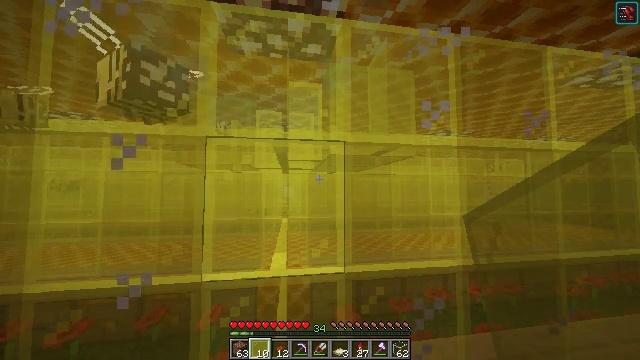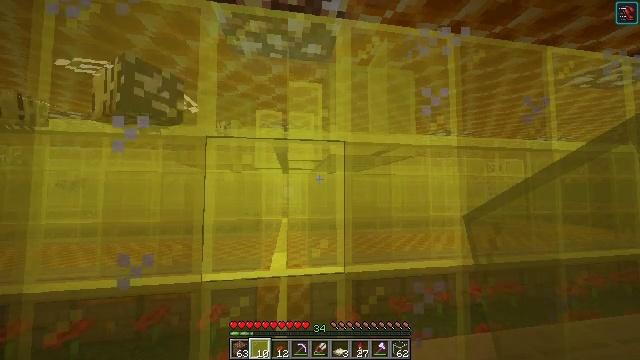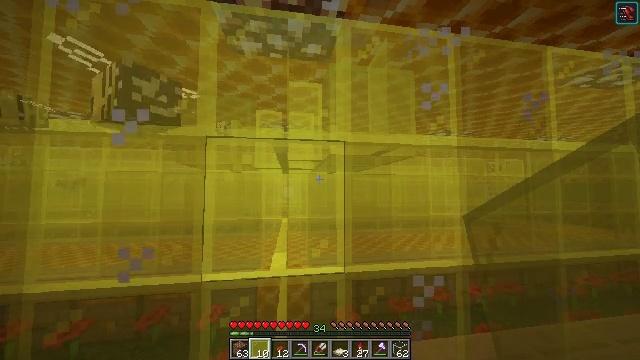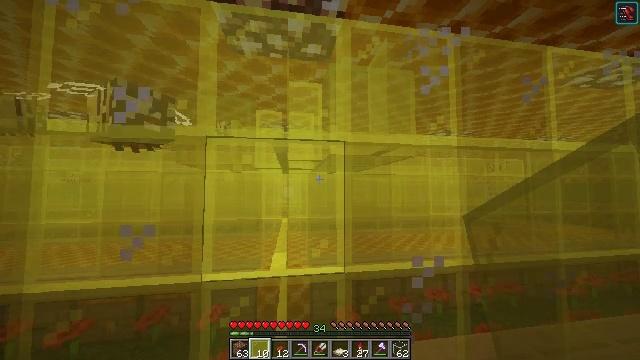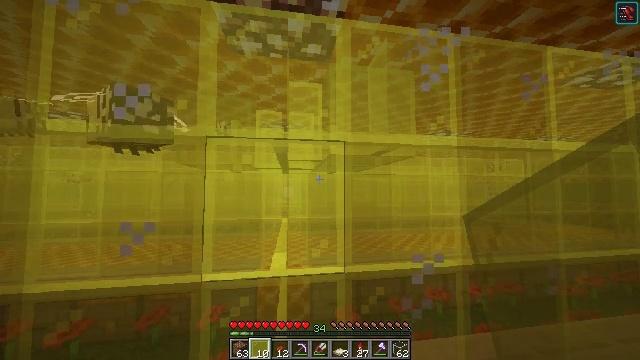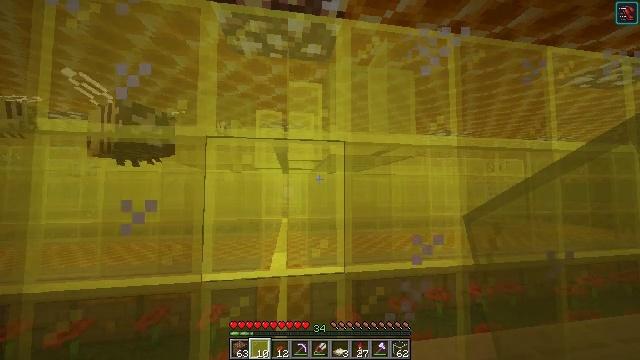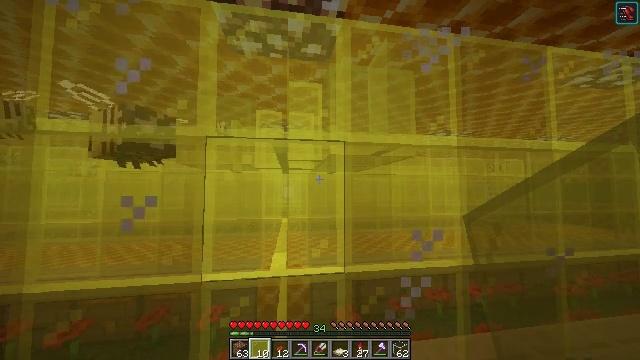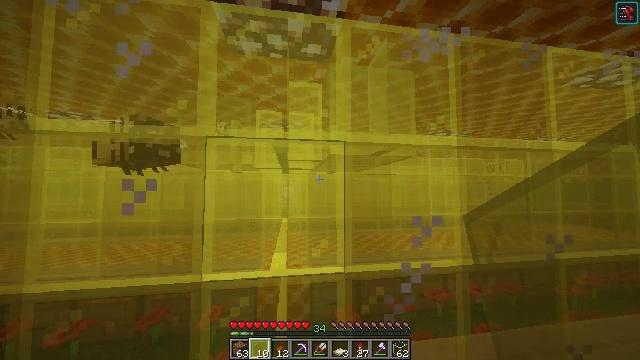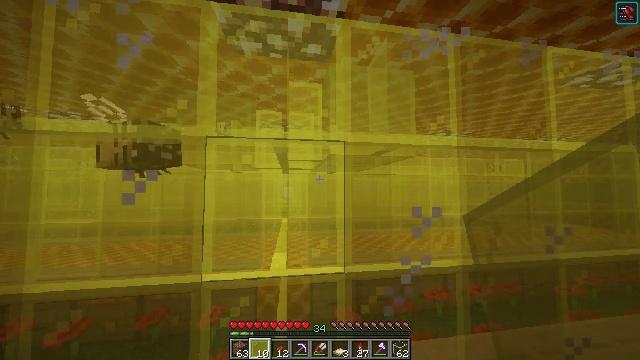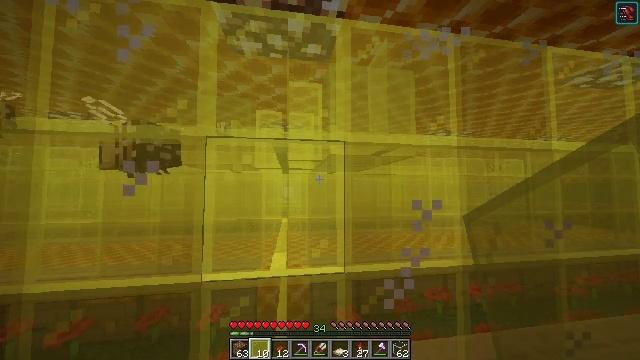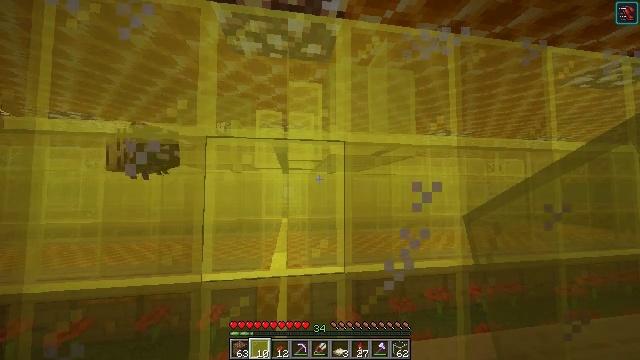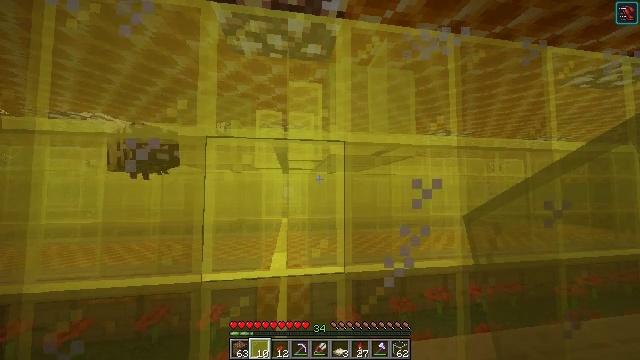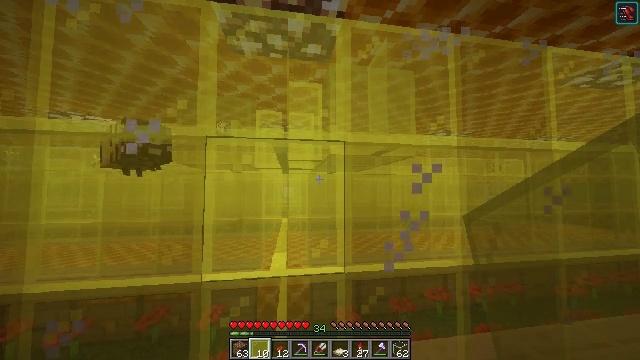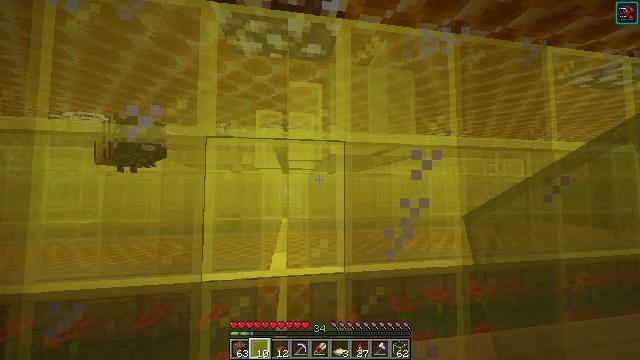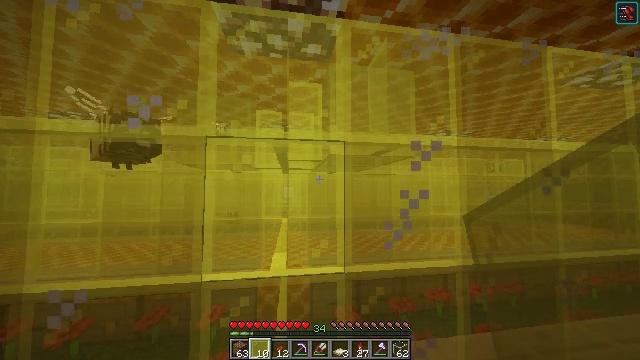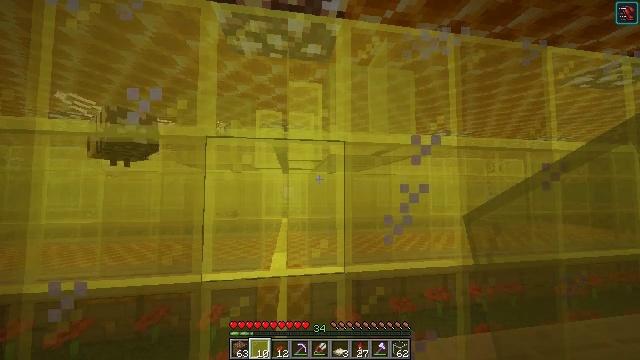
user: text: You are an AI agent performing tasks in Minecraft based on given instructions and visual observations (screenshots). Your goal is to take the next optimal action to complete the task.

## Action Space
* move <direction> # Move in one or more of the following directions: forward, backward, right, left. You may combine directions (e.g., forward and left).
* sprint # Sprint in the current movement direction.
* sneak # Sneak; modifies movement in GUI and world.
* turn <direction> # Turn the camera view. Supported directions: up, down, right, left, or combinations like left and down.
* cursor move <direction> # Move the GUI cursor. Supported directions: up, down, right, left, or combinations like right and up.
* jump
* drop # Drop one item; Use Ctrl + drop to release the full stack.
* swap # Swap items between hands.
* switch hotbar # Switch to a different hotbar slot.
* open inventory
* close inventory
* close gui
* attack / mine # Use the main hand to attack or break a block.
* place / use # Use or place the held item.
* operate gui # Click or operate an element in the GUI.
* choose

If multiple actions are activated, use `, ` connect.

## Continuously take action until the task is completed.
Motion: motion action
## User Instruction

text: Destroy the yellow stained glass pane to clear space.
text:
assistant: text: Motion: no_op
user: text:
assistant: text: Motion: no_op
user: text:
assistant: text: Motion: no_op
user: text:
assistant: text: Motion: no_op
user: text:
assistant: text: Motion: no_op
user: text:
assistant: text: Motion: no_op
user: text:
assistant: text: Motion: no_op
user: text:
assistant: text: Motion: no_op
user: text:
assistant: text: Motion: no_op
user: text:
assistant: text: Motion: no_op
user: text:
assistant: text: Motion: no_op
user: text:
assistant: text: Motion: no_op
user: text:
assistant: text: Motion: no_op
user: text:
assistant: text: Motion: no_op
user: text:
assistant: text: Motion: no_op
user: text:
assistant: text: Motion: no_op
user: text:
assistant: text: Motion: no_op
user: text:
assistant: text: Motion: no_op
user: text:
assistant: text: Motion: no_op
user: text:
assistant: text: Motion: no_op
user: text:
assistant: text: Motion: no_op
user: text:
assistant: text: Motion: no_op
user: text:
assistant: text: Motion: no_op
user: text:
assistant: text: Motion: no_op
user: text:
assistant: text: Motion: no_op
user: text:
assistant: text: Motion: no_op
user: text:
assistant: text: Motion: no_op
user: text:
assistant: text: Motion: no_op
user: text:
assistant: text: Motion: no_op
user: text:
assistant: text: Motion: no_op